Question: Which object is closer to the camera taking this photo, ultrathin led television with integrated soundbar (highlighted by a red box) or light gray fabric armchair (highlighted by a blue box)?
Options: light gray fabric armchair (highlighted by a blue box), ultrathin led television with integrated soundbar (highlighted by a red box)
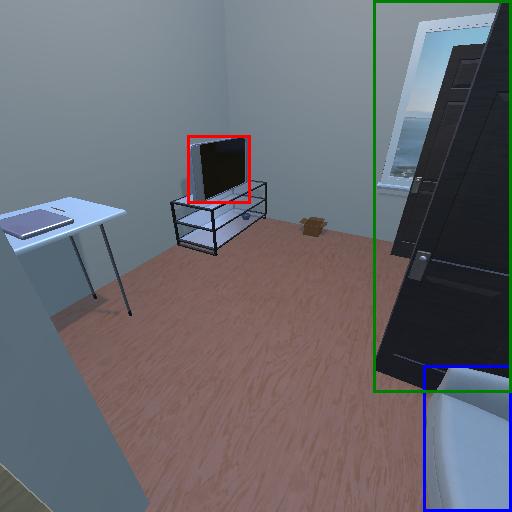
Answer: light gray fabric armchair (highlighted by a blue box)